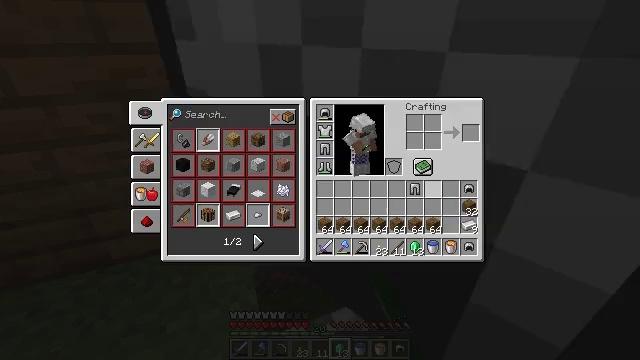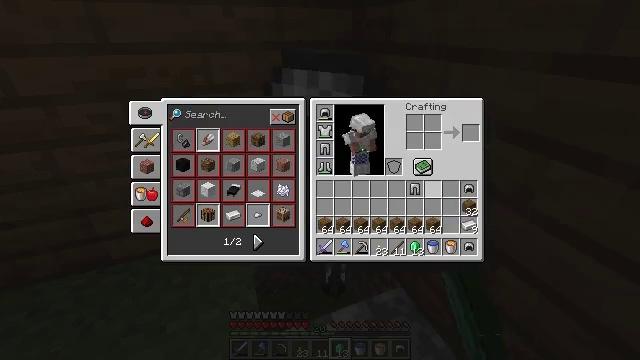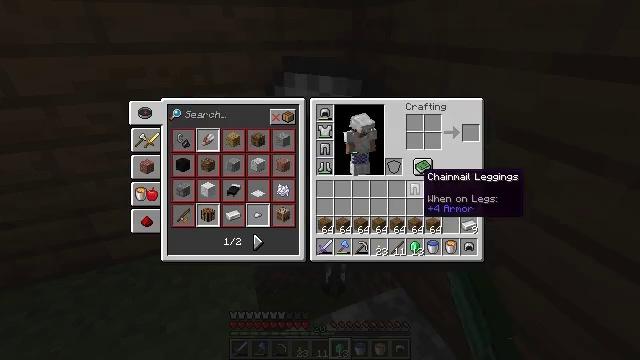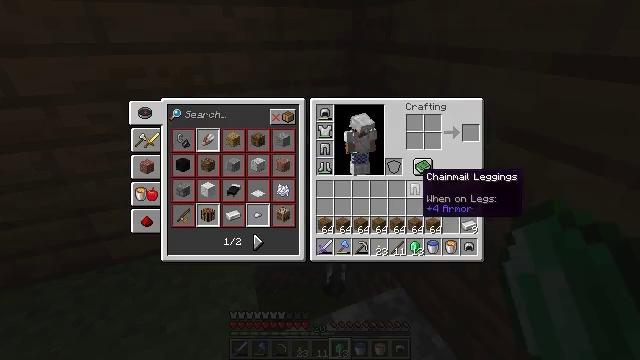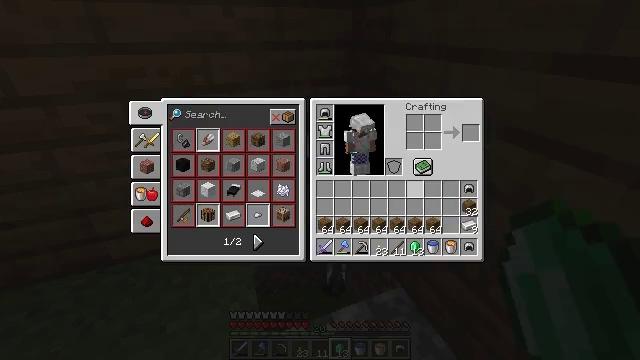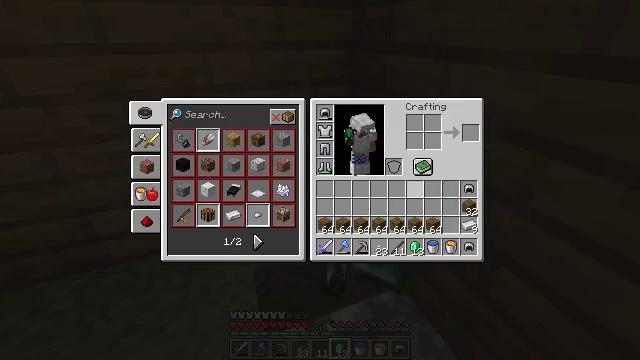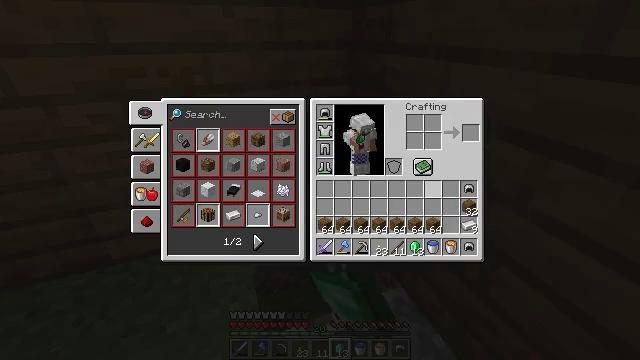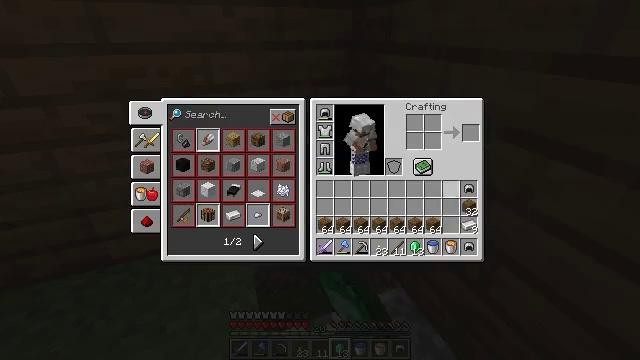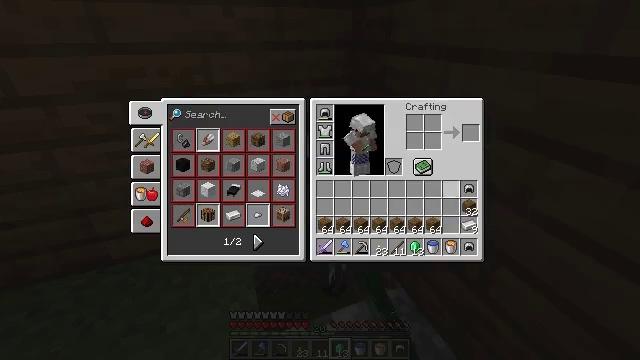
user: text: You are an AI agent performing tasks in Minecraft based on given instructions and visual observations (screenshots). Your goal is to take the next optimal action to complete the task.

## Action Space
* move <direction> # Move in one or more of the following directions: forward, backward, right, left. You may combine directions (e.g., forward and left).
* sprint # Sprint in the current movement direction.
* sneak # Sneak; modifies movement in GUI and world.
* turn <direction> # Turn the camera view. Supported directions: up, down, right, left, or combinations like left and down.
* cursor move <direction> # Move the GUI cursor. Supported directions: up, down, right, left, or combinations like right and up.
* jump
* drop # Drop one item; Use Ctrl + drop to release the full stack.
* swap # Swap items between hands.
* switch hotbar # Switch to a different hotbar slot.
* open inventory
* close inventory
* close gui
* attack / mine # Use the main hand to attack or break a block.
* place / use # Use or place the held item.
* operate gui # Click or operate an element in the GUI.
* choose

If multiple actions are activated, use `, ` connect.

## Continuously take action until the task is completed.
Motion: motion action
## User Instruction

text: Remove chainmail leggings from the inventory.
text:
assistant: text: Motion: sprint, open gui
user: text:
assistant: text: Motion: sprint, cursor move left
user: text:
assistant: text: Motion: sprint
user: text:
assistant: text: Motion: sprint, drop
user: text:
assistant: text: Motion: sprint, drop
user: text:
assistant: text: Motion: sprint, cursor move right, drop
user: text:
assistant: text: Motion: sprint, cursor move right
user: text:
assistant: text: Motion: sprint
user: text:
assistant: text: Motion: sprint